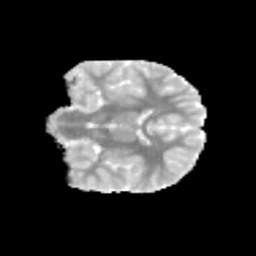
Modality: MD
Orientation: coronal
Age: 11
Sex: male
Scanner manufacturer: siemens
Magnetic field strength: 3 T
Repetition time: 3.8 s
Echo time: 0.07 s